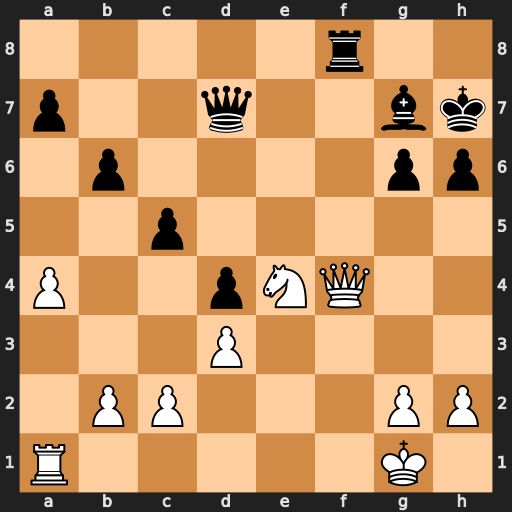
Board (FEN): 5r2/p2q2bk/1p4pp/2p5/P2pNQ2/3P4/1PP3PP/R5K1
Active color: w
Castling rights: -
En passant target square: -
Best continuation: Qxf8 Bxf8 Nf6+ Kg7 Nxd7